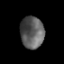
Tissue: lung
Cell type: Epithelial cells
Senescence score: 0.2059
Nuclear area (px): 738
Mean DAPI intensity: 93.188